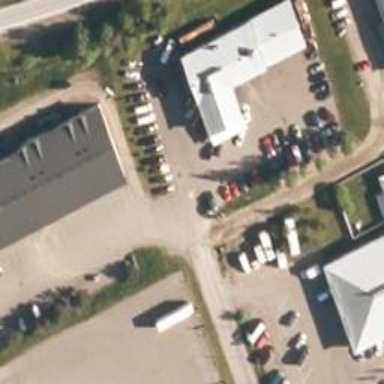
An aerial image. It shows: Car shop building.